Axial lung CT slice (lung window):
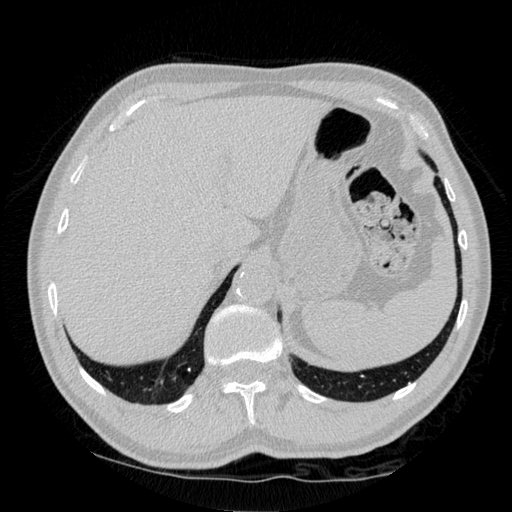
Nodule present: no